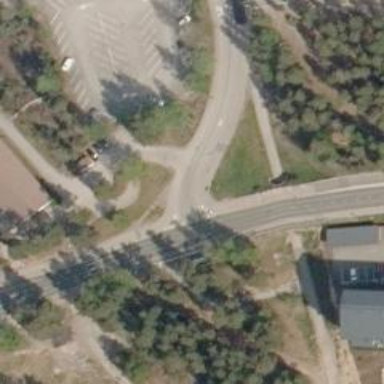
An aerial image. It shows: Uncontrolled crossing on the road.